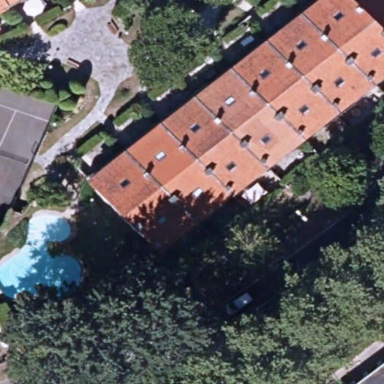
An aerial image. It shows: Terrace building.